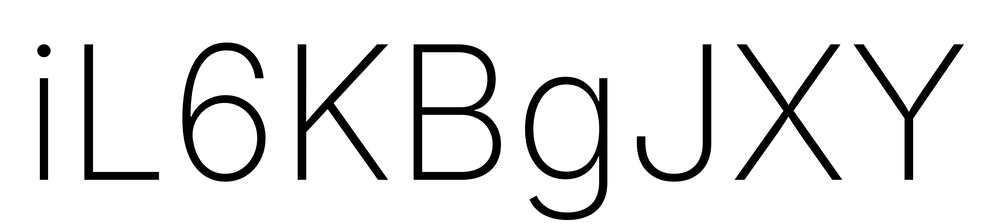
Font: Inter_ExtraLight